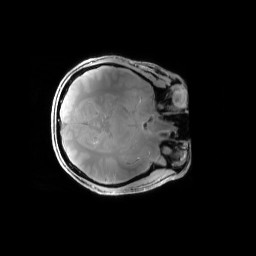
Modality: PDw
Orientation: axial
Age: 30
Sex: male
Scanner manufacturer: siemens
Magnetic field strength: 6.98 T
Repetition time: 1.3 s
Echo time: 0.00231 s